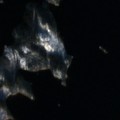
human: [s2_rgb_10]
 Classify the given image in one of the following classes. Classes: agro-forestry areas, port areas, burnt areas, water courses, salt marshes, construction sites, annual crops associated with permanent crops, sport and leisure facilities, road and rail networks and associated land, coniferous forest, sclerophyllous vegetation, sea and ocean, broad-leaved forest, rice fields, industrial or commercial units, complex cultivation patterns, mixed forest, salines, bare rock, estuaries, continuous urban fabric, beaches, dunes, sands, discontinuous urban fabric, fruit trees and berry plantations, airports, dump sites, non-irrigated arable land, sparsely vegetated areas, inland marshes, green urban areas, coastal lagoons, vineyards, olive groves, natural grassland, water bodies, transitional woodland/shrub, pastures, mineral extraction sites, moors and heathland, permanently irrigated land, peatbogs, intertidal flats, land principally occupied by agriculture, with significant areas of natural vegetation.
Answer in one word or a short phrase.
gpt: coniferous forest, mixed forest, water bodies